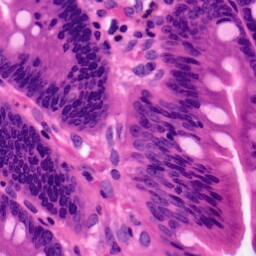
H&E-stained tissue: Pancreatic